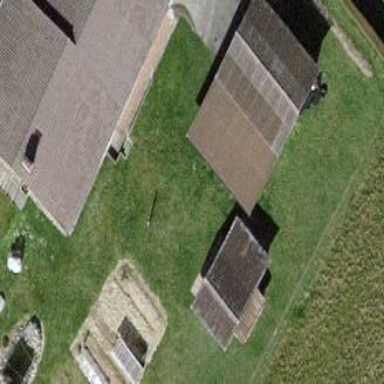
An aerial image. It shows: Garage.